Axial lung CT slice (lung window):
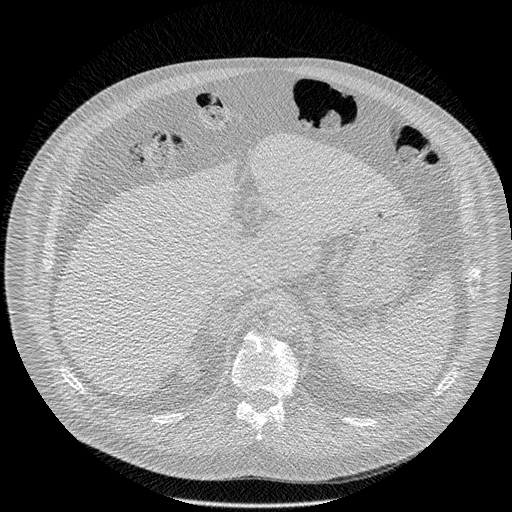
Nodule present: no